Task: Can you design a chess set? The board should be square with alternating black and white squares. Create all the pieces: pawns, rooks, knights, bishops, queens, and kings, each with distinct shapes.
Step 2532:
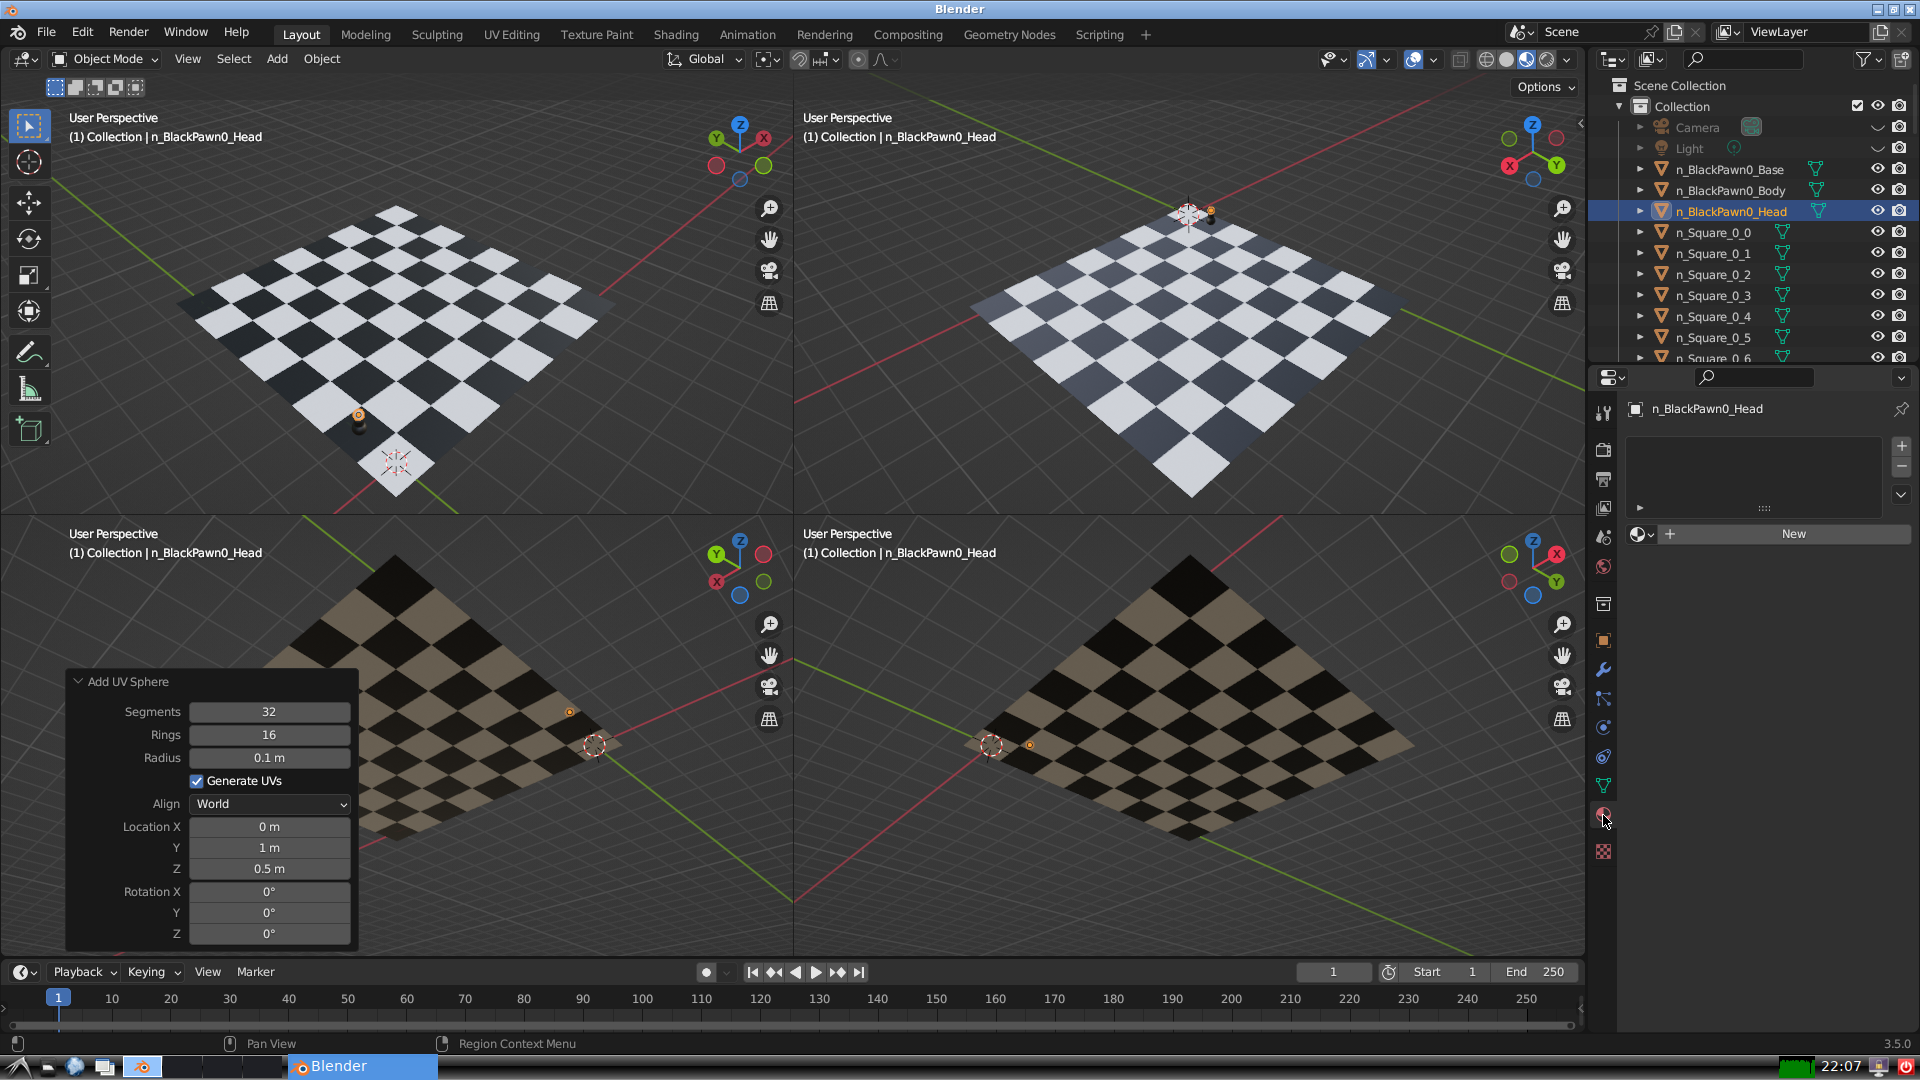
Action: {"mouse_move": [1636, 534]}